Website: lowes
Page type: customer-info-address
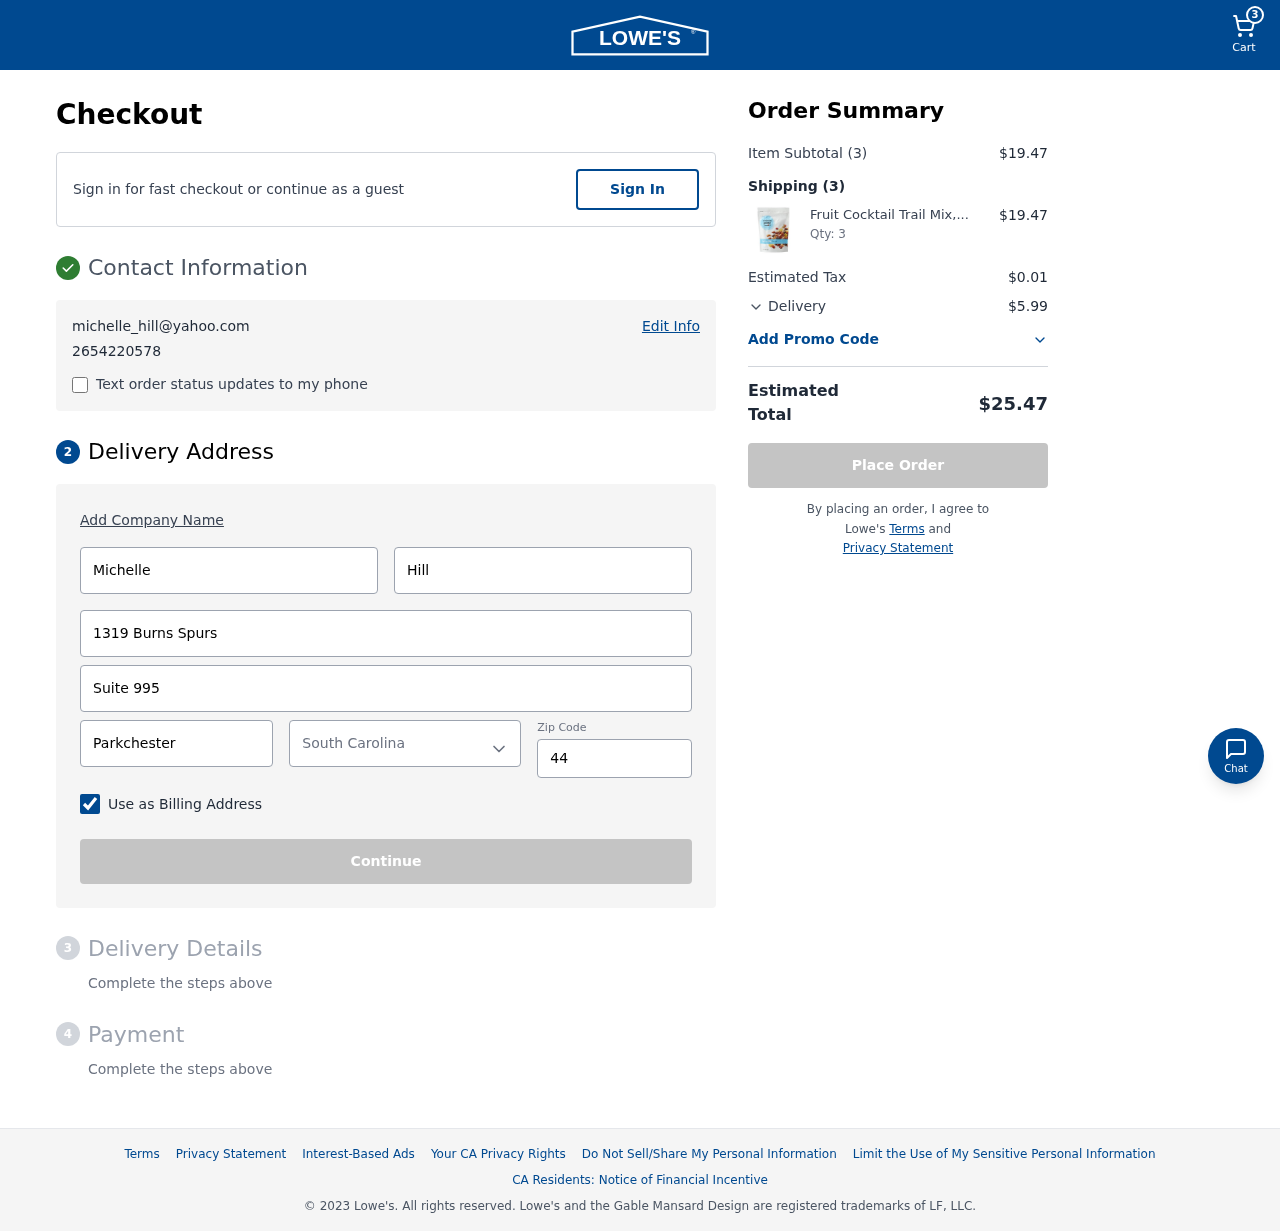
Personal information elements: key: PII_CITY
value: Parkchester
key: PII_EMAIL
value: michelle_hill@yahoo.com
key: PII_FIRSTNAME
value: Michelle
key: PII_LASTNAME
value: Hill
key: PII_PHONE
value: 2654220578
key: PII_POSTCODE
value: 44901
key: PII_STATE
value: South Carolina
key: PII_STREET
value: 1319 Burns Spurs
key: PII_STREET2
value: Suite 995
Product elements: key: PRODUCT1_NAME
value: Fruit Cocktail Trail Mix, 12oz
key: PRODUCT1_QUANTITY
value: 3
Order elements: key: ORDER_NUM_ITEMS
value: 3
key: ORDER_SUBTOTAL
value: $19.47
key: ORDER_NUM_ITEMS2
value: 3
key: ORDER_SUBTOTAL2
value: $19.47
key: ORDER_TAX
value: $0.01
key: ORDER_SHIPPING_COST
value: $5.99
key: ORDER_TOTAL
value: $25.47